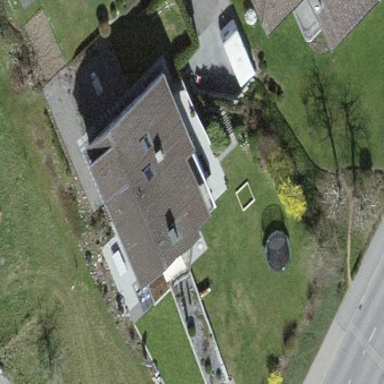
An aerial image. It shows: Detached building.